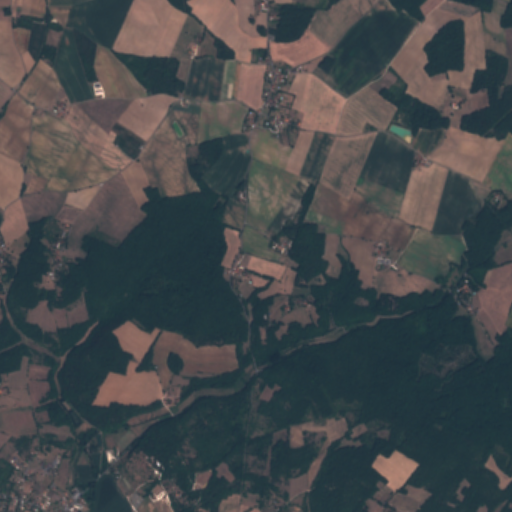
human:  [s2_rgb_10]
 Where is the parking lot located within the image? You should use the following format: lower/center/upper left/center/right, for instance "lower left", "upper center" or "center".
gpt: The parking lot is located in the lower left of the image.
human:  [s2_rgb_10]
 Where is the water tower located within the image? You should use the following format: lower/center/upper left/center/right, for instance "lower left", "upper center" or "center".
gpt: The water tower is located in the upper left of the image.
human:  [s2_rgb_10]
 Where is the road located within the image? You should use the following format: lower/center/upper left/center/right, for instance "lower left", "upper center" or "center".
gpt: There is no road in the image.